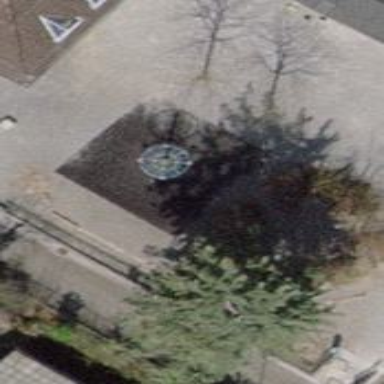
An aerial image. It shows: Playground featuring roundabout.